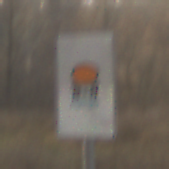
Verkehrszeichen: FahrzeugeMitWassergefaehrdenderLadungOhnePfeilsymbol
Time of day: SunriseSunset
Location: Outdoor (Nature)
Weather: PartlyCloudy
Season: NotSpecified
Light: Natural